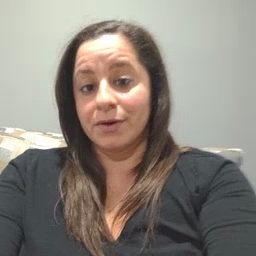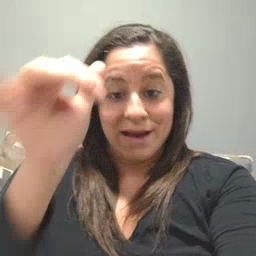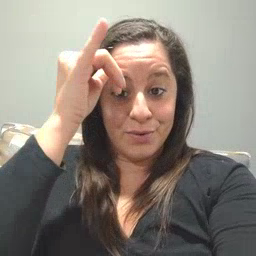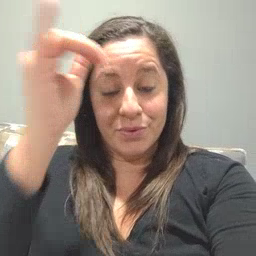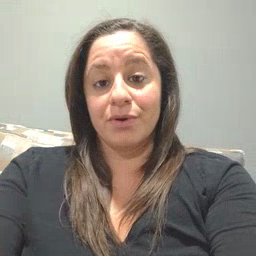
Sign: cow